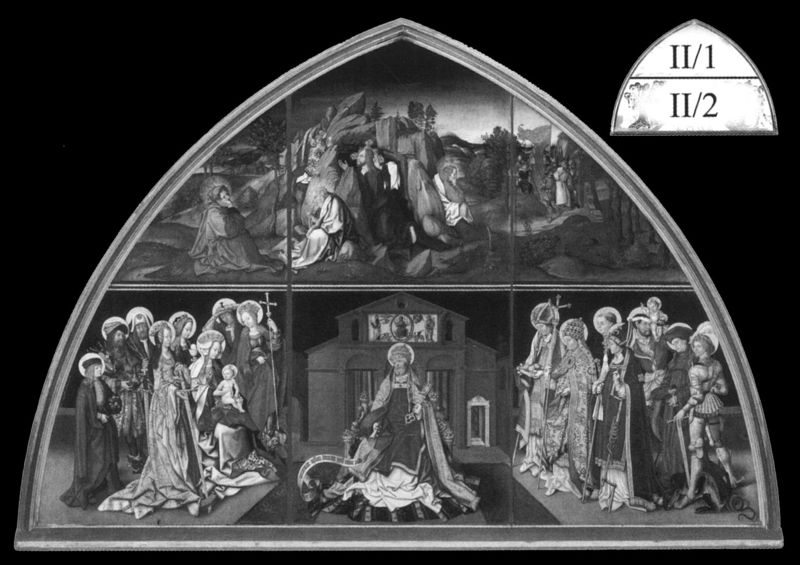
Titel: Altartafel Basilika San Pietro
Institution: München, Bayrische Staatsgemäldesammlungen
Schlagwörter: gott, weiß, dreieck, frauen, menschen, fenster, frau, grau, kleider, männer, schwarz, gebäude, rahmen, spitze, kirche, kind, bilder, bogen, baby, kuppel, thron, glaube, kreuz, religion, schwarzweiss, schwerter, herrscher, entwurf, altar, heiligenschein, kreuze, spitzbogen, christus, jesus, heilige, schlüssel, nummerierung, nummern, sechs, maria, wandbild, szenen, dreick, vierecke, auferstehung, mäner, fesnter, ebenen, maßstab, kriche, teil, heiligenscheine, golgotha, geteilt, golgatha, kreiz, glorien